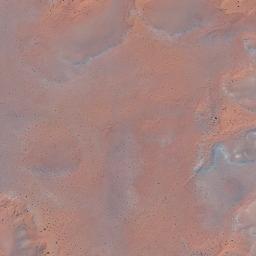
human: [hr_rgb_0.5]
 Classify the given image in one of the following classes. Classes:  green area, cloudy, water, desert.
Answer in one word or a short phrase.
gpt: desert